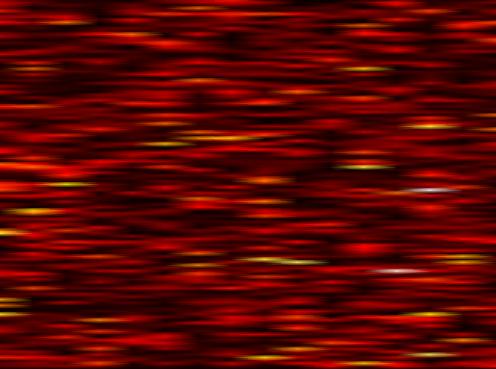
Label: FOFDM